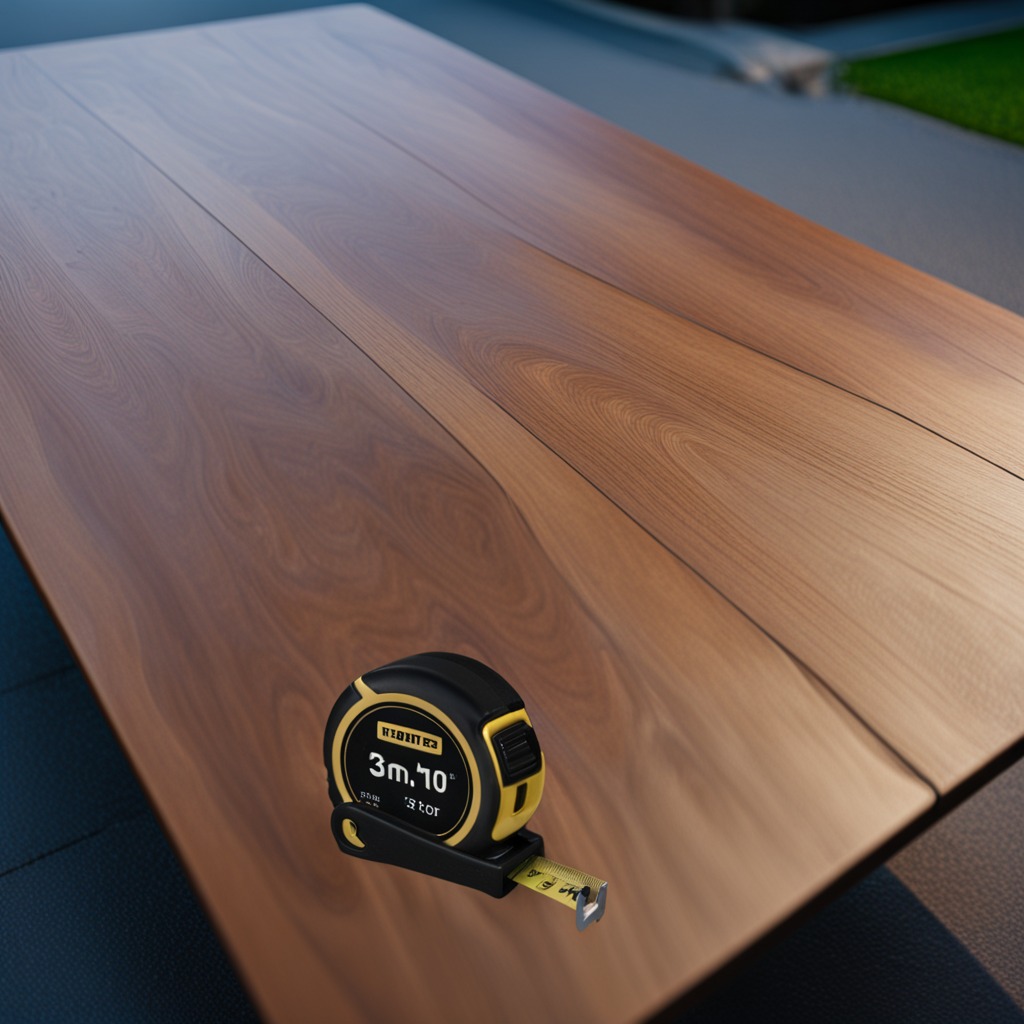
A measuring tape lies on the old table with faint burn marks in a small garage at twilight.